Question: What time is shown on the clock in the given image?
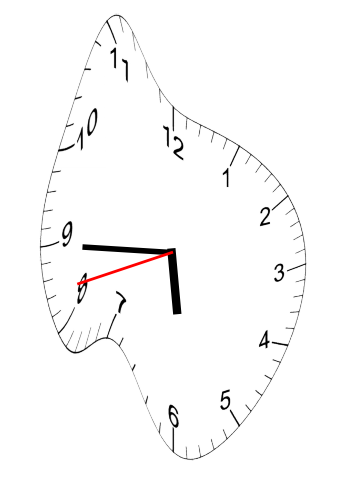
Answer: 05:44:42